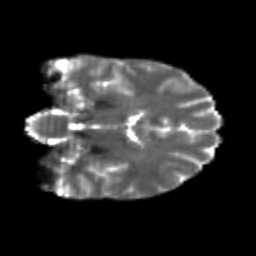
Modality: T2w
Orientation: coronal
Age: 24
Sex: male
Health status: healthy
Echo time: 0.074 s